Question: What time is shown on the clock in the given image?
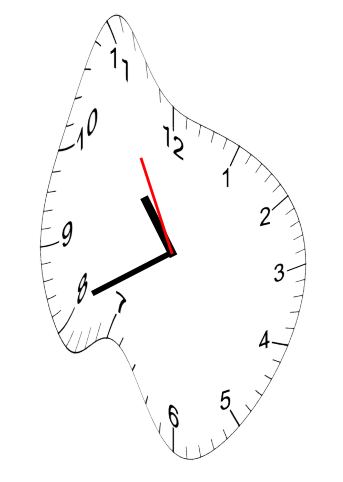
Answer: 10:40:55